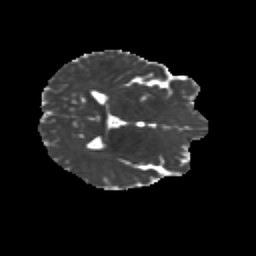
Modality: MD
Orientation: axial
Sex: male
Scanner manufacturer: siemens
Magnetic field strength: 3 T
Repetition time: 5 s
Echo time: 0.071 s